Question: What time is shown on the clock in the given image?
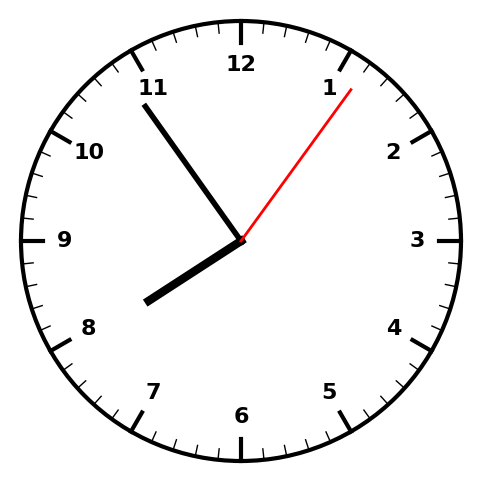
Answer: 07:54:06